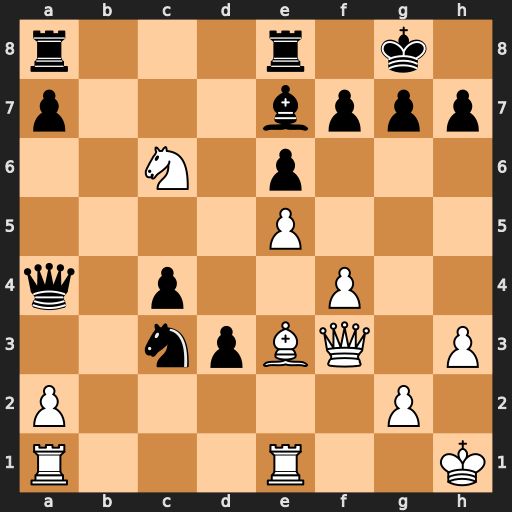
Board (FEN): r3r1k1/p3bppp/2N1p3/4P3/q1p2P2/2npBQ1P/P5P1/R3R2K
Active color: w
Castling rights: -
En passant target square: -
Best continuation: Nxe7+ Rxe7 Qxa8+